Question: How would I go about making a slider that snaps to a selection. I was there to be 3 selections, one on the left, one on the right and one in the middle. When the user drags the slider left a little, it will animate and snap to the left selection. The same effect on the right and in the middle.
If you are familiar with the app UBER, they have something (with 4 sections) that is exactly what I am talking about. Screenshot here (slider on the bottom):

Any idea how I would implement this? Should I use a UISlider or no?
Thanks a lot,
Gabe
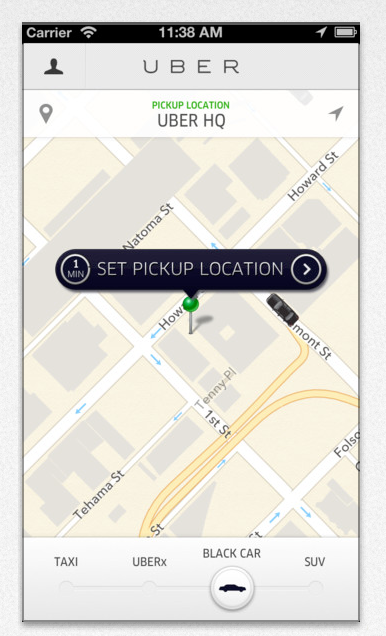
Answer: Without considering the custom appearance of the Uber slider, you can achieve this "animated snapping" behavior by listening for the Touch Up Inside event (and Touch Up Outside, for completeness' sake) on your slider, and setting its value to the nearest integer value:
'''
- (IBAction)sliderTouchUp:(UISlider *)sender
{
[sender setValue:floorf([sender value] + 0.5) animated:YES];
}
'''
Setting the minimum value to 1 and the maximum value to 3 will give you three "stops" on the slider, and when the user releases the slider, it will animate to the nearest stop.